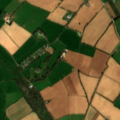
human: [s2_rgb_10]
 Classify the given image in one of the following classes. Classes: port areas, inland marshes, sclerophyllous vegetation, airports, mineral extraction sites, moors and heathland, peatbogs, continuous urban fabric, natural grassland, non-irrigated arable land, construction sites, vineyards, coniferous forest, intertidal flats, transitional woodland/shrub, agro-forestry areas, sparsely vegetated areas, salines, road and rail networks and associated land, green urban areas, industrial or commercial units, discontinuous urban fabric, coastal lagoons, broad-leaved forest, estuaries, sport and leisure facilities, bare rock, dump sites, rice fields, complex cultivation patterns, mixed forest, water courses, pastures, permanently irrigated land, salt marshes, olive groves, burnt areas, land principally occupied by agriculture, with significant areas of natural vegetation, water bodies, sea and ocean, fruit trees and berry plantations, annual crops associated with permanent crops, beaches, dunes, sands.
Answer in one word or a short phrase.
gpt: non-irrigated arable land, pastures